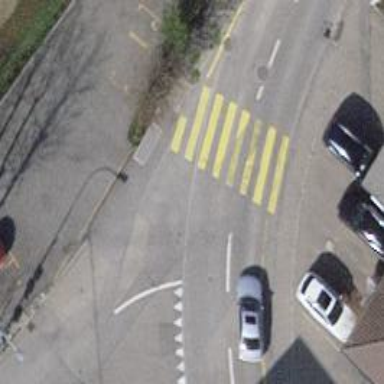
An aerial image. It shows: Marked road crossing.